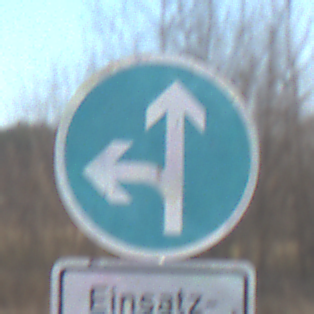
Verkehrszeichen: VorgeschriebeneFahrtrichtungGeradeausOderLinks
Zusatzzeichen unten: BesondereFahrzeugeUndTransportgueter3
Umgebung: Outdoor, Nature
Tageszeit: MorningAfternoon
Wetter: PartlyCloudy
Licht: Natural
Jahreszeit: NotSpecified
Kontrast: HighContrast